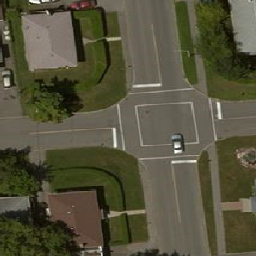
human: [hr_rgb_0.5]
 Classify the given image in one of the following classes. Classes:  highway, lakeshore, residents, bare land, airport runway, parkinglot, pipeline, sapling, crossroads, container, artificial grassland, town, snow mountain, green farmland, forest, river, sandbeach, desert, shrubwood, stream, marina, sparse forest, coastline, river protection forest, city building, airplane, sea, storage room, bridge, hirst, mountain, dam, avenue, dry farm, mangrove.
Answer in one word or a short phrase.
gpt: crossroads